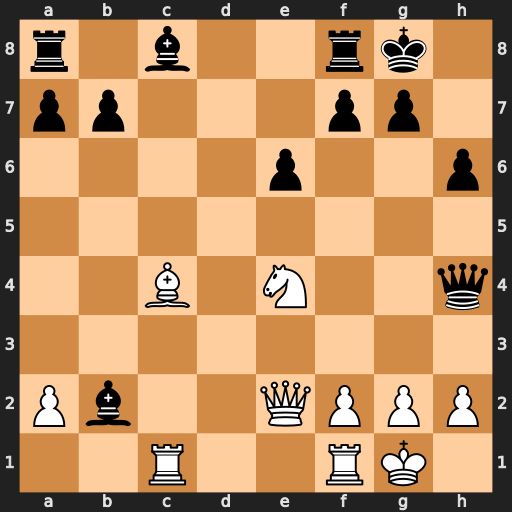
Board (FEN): r1b2rk1/pp3pp1/4p2p/8/2B1N2q/8/Pb2QPPP/2R2RK1
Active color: w
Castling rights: -
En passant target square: -
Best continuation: g3 Qe7 Qxb2